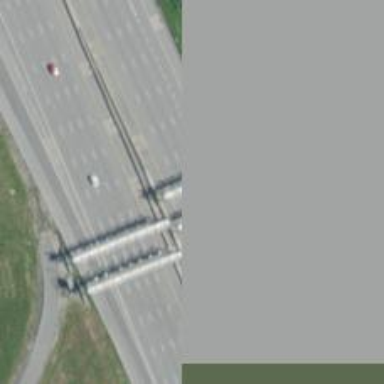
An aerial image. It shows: Toll gantry on the road.